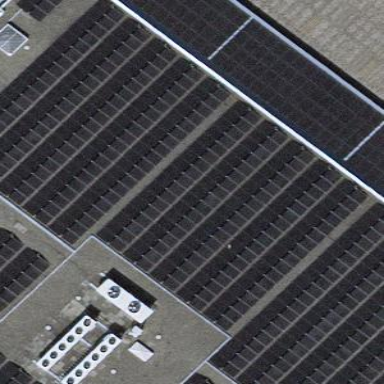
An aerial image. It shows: Solar power generator with photovoltaic panels.